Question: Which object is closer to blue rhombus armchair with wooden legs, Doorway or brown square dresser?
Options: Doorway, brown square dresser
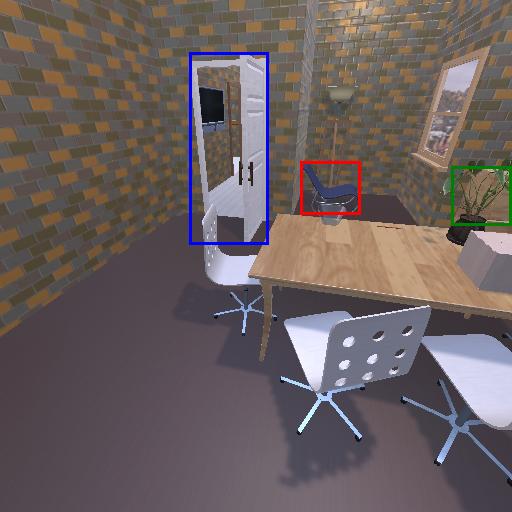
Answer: Doorway